Question: I am new to excel and for now I am working on a leave tracking template for staff. but the problem I am facing is that when i added a column to the left side of my sheet(ID column) the first date cell turned into "02"( the second day of the month) but I want it to be "01". I have tried but I could not change that. so I was wondering if anybody could help me.
this is my function :
*$B$3 and $B$1 cells are equal to 1 and $B$2 is equal to 2016
just to make it clear my first column(A) was name and my second column(B) was "01" (or the first day of the month generating by the below function). and the third column (C) was "02" and so on... but after adding a column for ID before the name column I could not see "01" no more.
'''
=IF(AND((COLUMN()-1)>31*($B$3-1),MONTH(DATE($B$2+INT(($B$3+$B$1)/12),INT((COLUMN()-1)/31.001)+$B$1,ROUNDUP(MOD(COLUMN()-1,31.001),0)))=ROUNDUP(MOD($B$1+$B$3-1,12.01),0)),ROUNDUP(MOD(COLUMN()-1,31.001),0),"")
'''

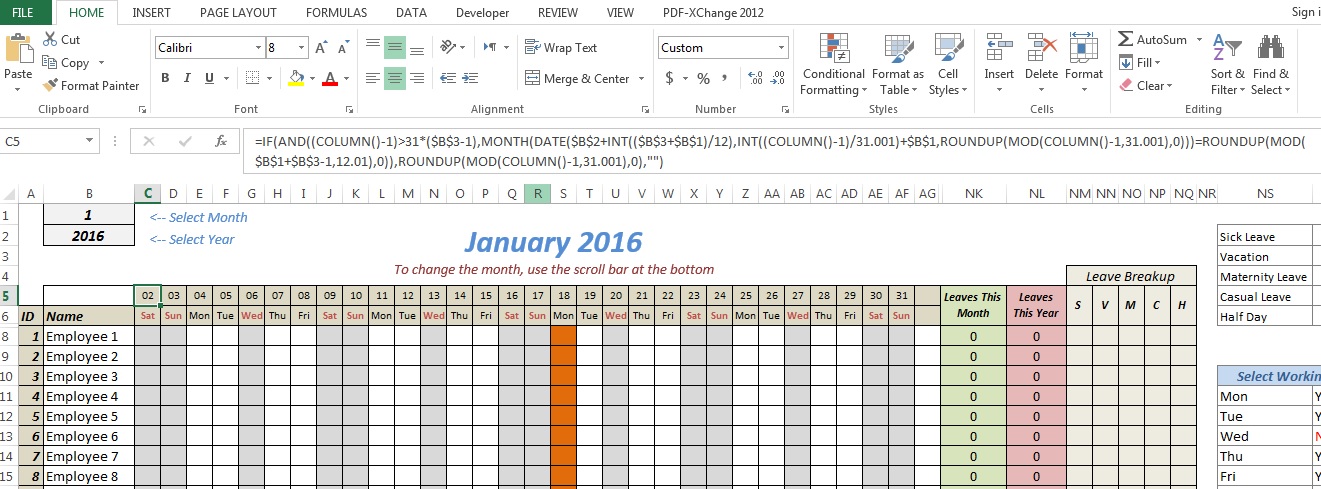
Answer: Your formula has the function which literally depends on the column number. So when you inserted a new column to the left, the column part of the formula increased by 1.
Since you added one new column, change all your to and the formula should give you the correct result.